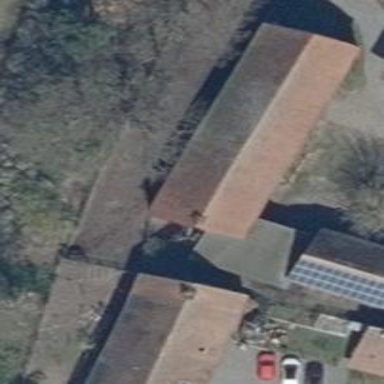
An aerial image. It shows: Simple house.